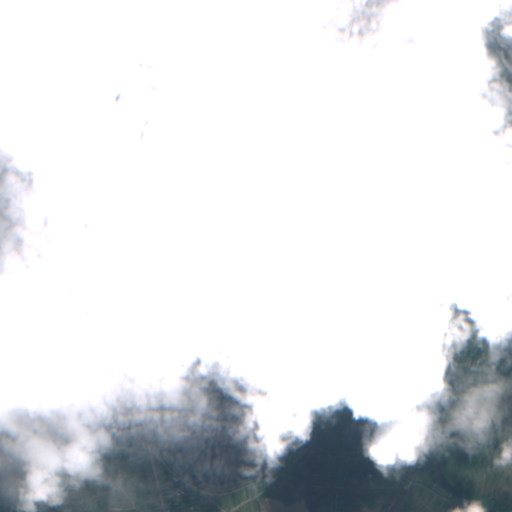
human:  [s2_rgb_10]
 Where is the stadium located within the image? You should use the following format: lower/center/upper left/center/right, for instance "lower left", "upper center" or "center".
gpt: The stadium is located in the lower left of the image.
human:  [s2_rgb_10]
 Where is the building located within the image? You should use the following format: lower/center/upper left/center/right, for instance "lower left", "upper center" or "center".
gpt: There is no building in the image.